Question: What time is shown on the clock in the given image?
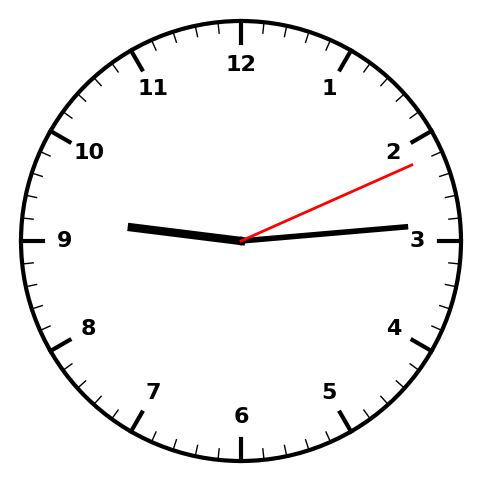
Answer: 09:14:11